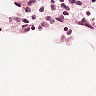
Metastatic tissue present: no